Interaction volume radius: 10 \u00c5
Interaction volume height: 30 \u00c5
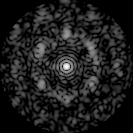
Disorder parameter: 0.6974